Question: I'm implementing MART from (<URL> algorithm 5,
My algorithm "works" for say less data(3000 training data file, 22 features) and J=5,10,20 (# of leaf nodes) and T = 10, 20. It gives me good result (R-Precision is 0.30 to 0.5 for training) but when I try to run on some what large training data (70K records) it gives me runtime underflow error - which I think it should be - just don't know how workaround this problem?
Underflow err comes here, calculating gradient of cost (or pseudo-response):

here y_i are {1,-1} labels so if I just try: 2/exp(5000) its overflow in denominator!
Just wondering if I can "normalize" this or "threshold" this, but then I'm using this pseudo-response in calculating "label" (gamma in that pdf), and then those gamma to calculate model scores.
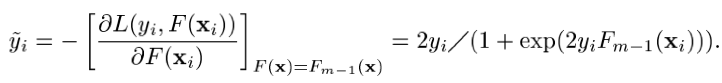
Answer: @rrenaud is close, what I did is: if exp_arg > 16 or exp_arg < -16 make my exp_arg = 16(or -16) and it works! (For 1.2GB data and 700 features too!)